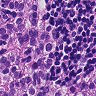
Metastatic tissue present: yes